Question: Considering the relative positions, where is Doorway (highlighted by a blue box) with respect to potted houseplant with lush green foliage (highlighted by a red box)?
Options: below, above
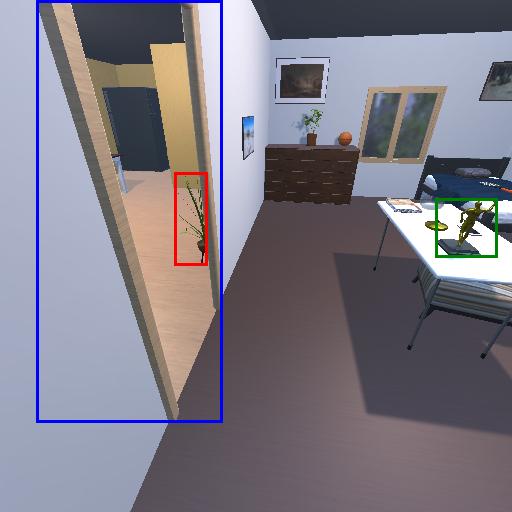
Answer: below